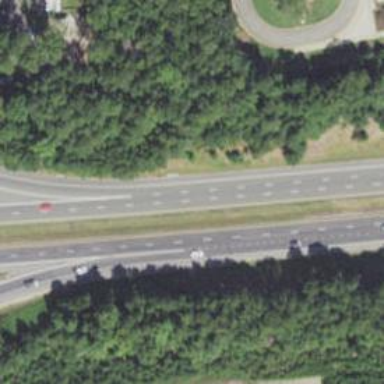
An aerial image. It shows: Motorway junction.